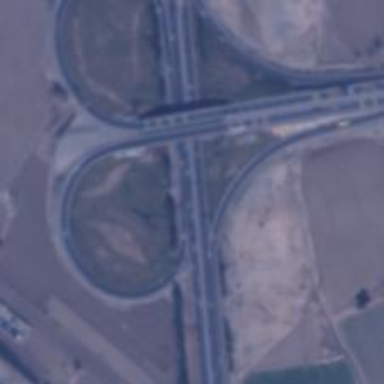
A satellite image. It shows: Motorway junction.